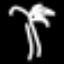
Label: palm tree